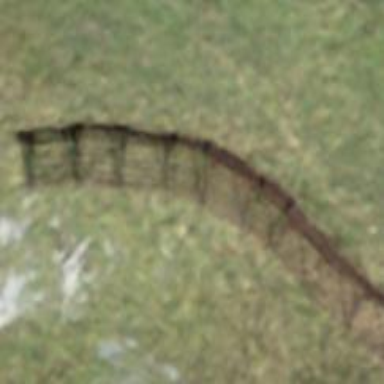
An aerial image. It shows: Snow bridge avalanche protection fence.